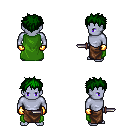
a pixel art fantasy rpg character, male body template, dark elf, purple skin, green cape, robe skirt, green bedhead hairstyle, gold gloves, dagger, four views (front, back, left, right), 2x2 character sprite sheet, small pixel art, hard edges, no anti-aliasing